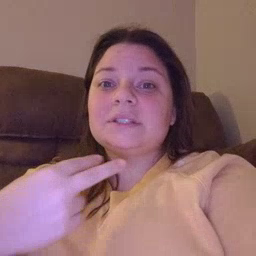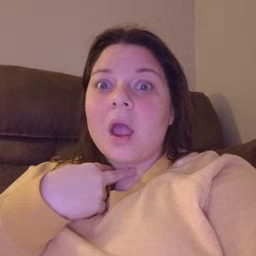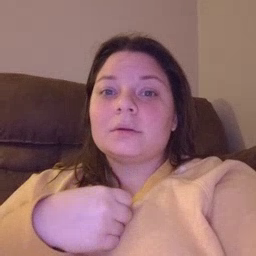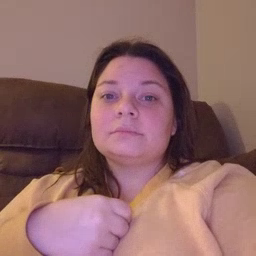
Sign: stuck